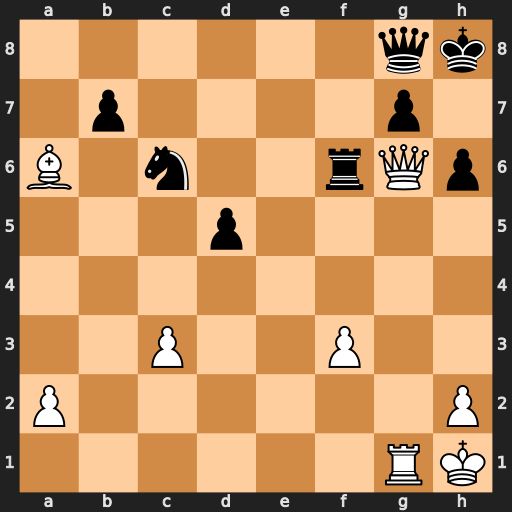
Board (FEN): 6qk/1p4p1/B1n2rQp/3p4/8/2P2P2/P6P/6RK
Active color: w
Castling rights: -
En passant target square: -
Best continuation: Qxf6 gxf6 Rxg8+ Kxg8 Bxb7